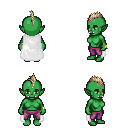
a pixel art fantasy rpg character, female body template, orc, green skin, white cape, magenta pants, white blonde mohawk hairstyle, bracelets, four views (front, back, left, right), 2x2 character sprite sheet, small pixel art, hard edges, no anti-aliasing